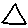
Label: triangle